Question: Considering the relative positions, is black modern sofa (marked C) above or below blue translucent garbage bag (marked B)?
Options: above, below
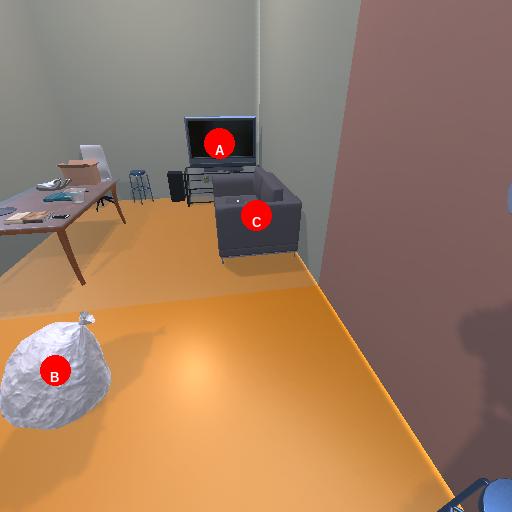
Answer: above